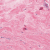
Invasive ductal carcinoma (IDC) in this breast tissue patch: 0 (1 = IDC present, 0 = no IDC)